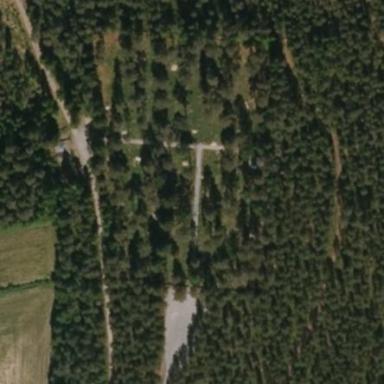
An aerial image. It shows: Cemetery.